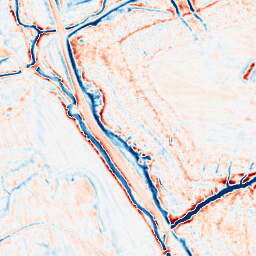
Category: multiscale
Decomposition family: dog_multiscale
Decomposition parameters: sigma_ratio: 1.4
n_scales: 5
base_sigma: 0.5
Upsampling method: quintic
Upsampling parameters: scale: 8
Upsampling scale: 8